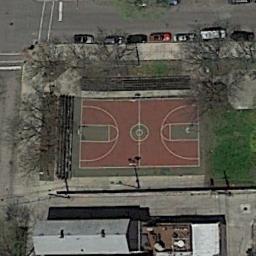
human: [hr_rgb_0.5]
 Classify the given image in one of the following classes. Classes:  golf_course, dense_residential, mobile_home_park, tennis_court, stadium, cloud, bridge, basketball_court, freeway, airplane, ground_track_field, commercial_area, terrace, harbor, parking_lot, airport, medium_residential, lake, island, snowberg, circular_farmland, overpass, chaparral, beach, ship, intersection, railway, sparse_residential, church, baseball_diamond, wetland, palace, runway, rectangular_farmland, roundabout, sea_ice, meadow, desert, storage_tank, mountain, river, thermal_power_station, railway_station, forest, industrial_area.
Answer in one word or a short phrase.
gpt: basketball_court